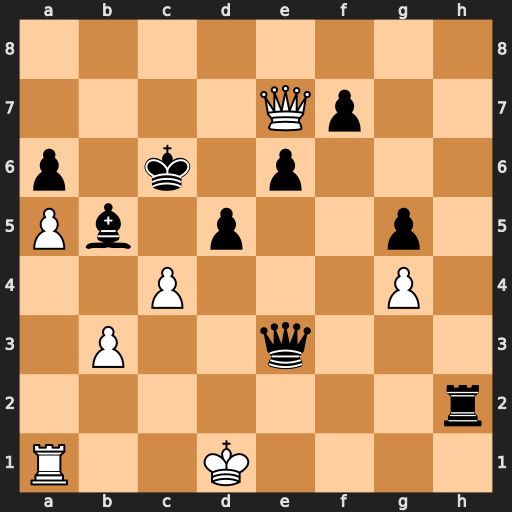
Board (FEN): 8/4Qp2/p1k1p3/Pb1p2p1/2P3P1/1P2q3/7r/R2K4
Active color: w
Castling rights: -
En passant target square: -
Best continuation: cxb5+ axb5 Rc1+